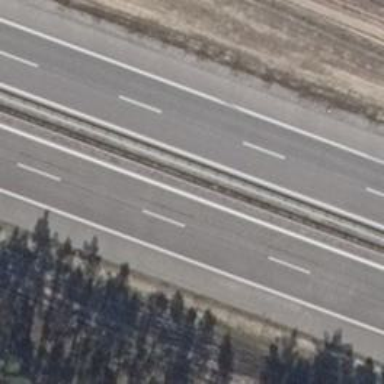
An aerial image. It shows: View of motorway.